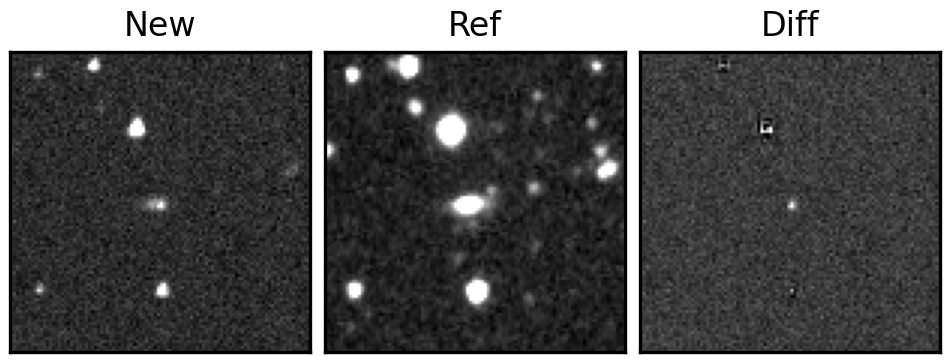
Label: real